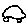
Label: car